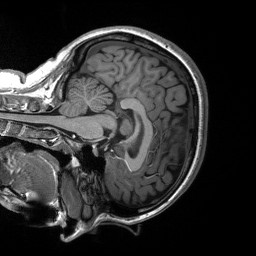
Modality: T1w
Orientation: sagittal
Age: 36
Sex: female
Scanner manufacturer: siemens
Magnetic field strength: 3 T
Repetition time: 2.53 s
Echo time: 0.00219 s